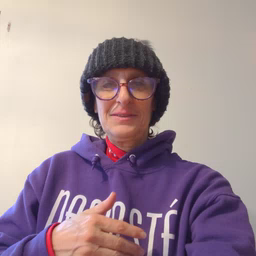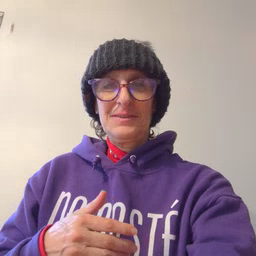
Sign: yesterday